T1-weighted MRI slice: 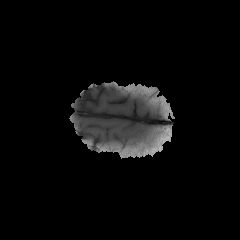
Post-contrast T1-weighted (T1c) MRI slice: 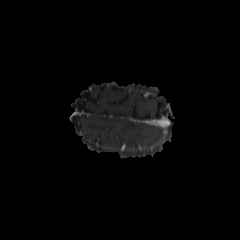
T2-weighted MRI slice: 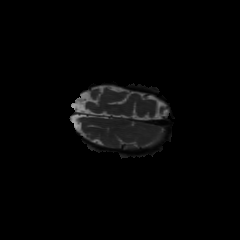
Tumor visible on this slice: yes